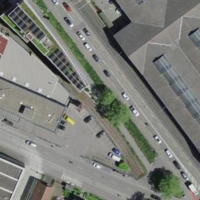
EUNIS habitat code: 54
Species observed at this site:
Symphoricarpos albus